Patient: sex F, age 58
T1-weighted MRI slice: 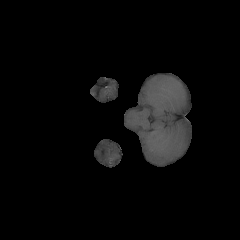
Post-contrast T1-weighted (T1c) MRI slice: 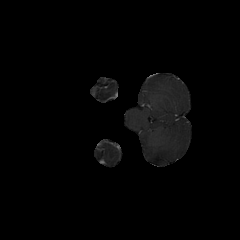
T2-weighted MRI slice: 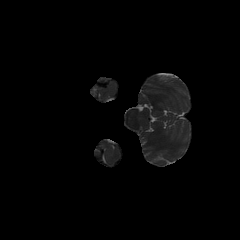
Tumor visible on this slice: no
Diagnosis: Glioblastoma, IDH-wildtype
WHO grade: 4